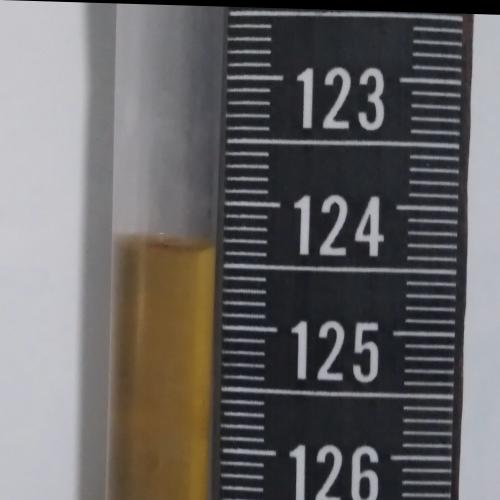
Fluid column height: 124.4 cm